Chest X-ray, PA view. Patient: 61 years old, sex F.
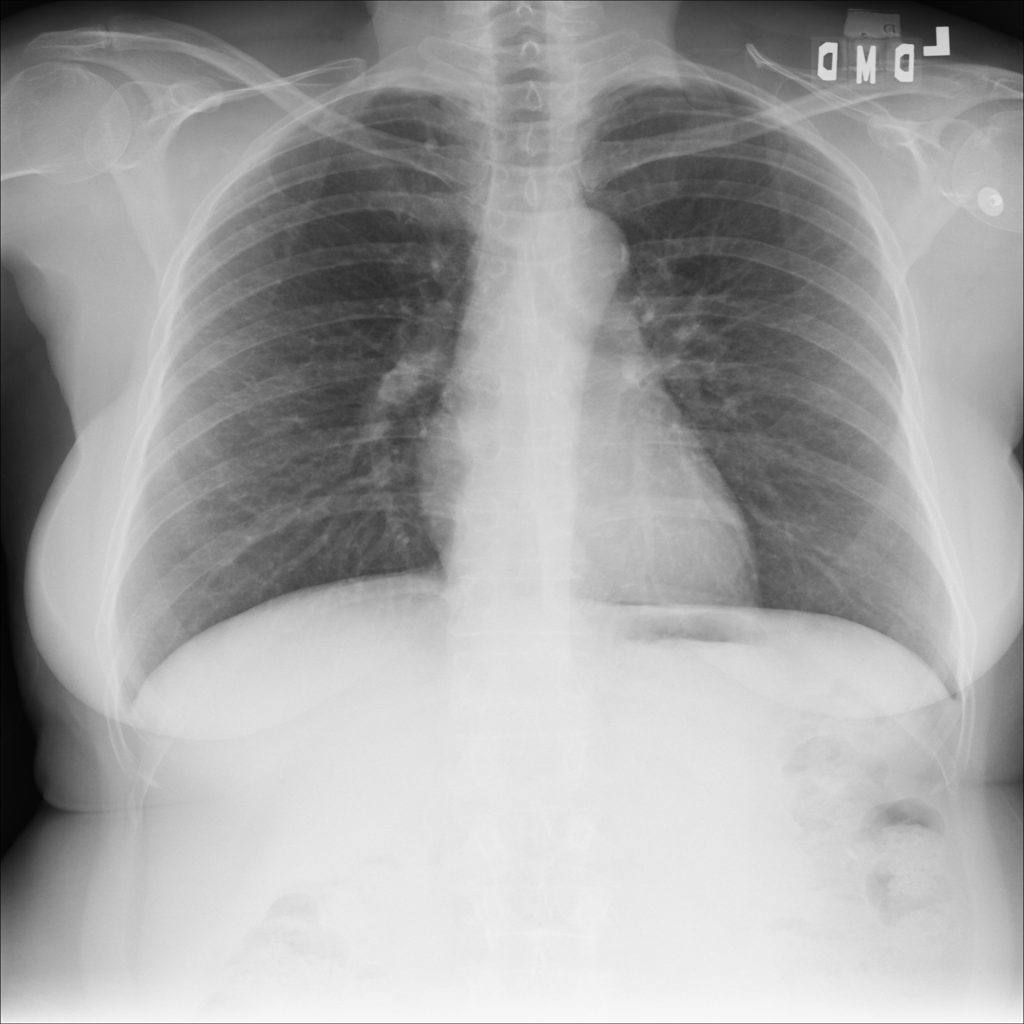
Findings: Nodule